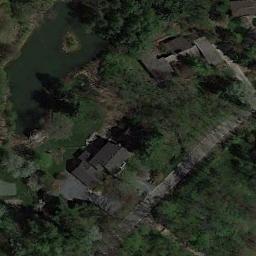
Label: sparse_residential